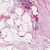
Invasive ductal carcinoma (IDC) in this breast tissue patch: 0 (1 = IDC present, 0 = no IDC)